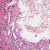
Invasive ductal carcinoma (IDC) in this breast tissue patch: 0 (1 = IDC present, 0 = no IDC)